Interaction volume radius: 5 \u00c5
Interaction volume height: 25 \u00c5
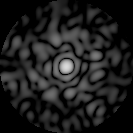
Disorder parameter: 0.7855